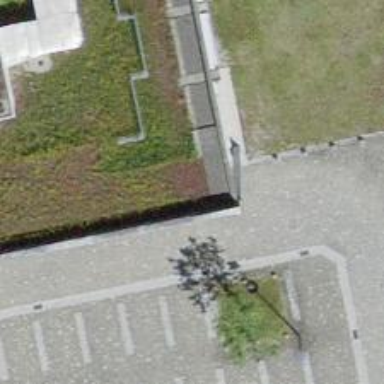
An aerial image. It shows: Cobblestone driveway tunnel that serves as building passage.